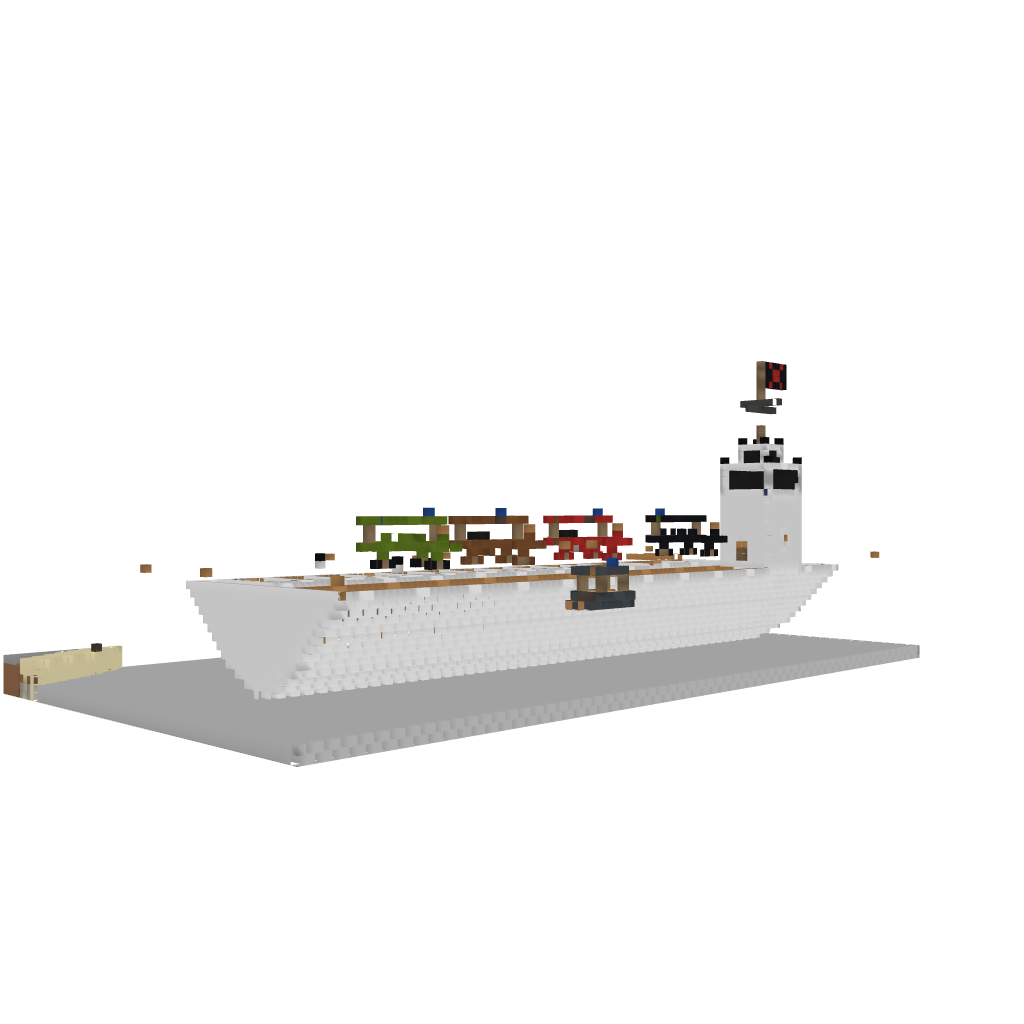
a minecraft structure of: Carrier